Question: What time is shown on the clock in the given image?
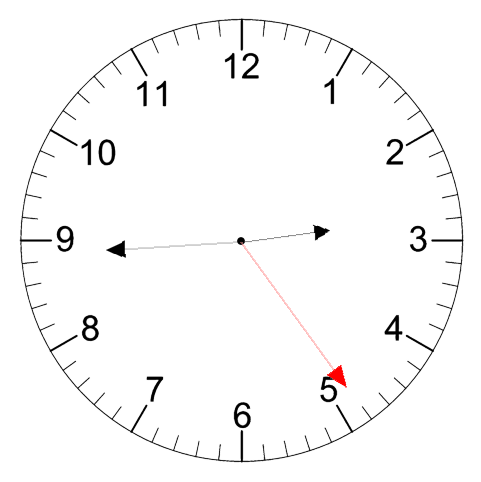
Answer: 02:44:24